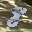
Label: 8